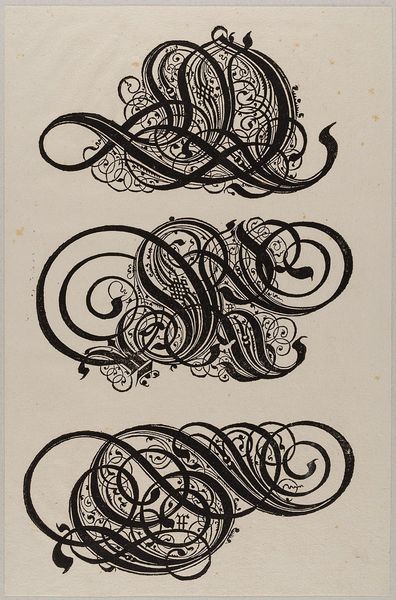
Titel: Alphabet (Zierbuchstaben R, S, T)
Künstler: Paulus Franck
Standort: Hamburg
Institution: Museum für Kunst und Gewerbe Hamburg
Schlagwörter: mann, mund, nase, bart, auge, figur, haare, holzschnitt, schrift, papier, grafik, graphik, ornamente, fotografie, photographie, druckgraphik, druckgrafik, buchstaben, jesus, alphabet, reproduktionen, druckerzeugnisse, zierbuchstabe, yesus, ornamentstich, vorlageblätter